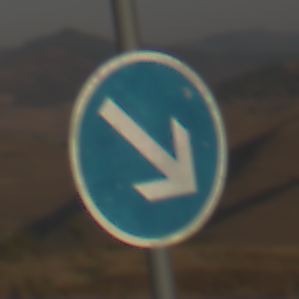
Verkehrszeichen: VorgeschriebeneVorbeifahrtRechts
Umgebung: Outdoor, Nature
Tageszeit: SunriseSunset
Wetter: Clear
Licht: Natural
Jahreszeit: NotSpecified
Kontrast: HighContrast